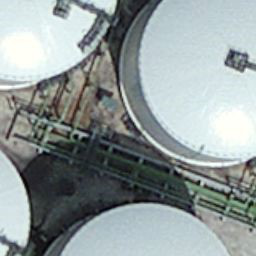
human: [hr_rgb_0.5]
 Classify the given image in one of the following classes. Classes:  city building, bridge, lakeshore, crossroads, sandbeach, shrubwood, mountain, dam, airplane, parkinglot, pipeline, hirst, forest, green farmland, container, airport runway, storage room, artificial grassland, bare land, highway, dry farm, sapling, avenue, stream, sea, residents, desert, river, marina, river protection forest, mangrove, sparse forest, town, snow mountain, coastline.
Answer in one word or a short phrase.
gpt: storage room